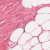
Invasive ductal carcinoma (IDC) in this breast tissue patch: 0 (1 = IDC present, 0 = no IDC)